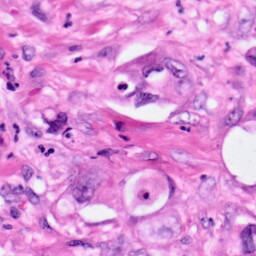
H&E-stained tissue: Pancreatic